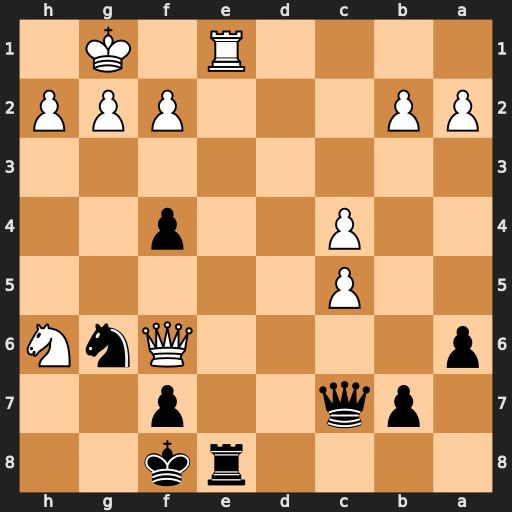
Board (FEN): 4rk2/1pq2p2/p4QnN/2P5/2P2p2/8/PP3PPP/4R1K1
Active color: b
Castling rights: -
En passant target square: -
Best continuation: Rxe1#